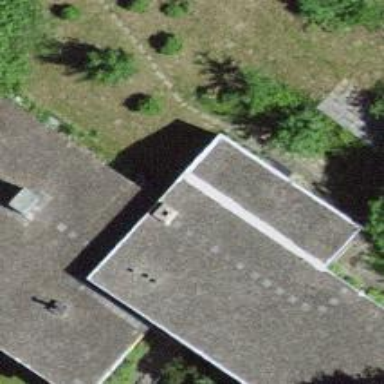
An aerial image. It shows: Residential building.